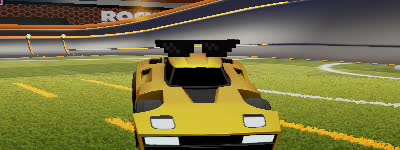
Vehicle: breakout